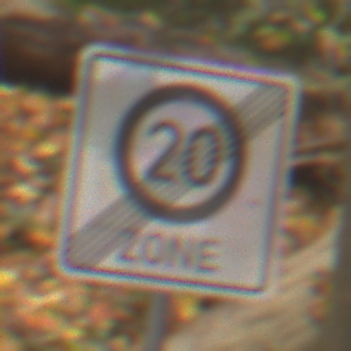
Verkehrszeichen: EndeZone20
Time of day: MorningAfternoon
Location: Outdoor (Nature)
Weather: Overcast
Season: Autumn
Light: Natural